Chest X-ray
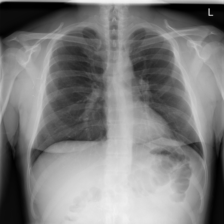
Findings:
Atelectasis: negative
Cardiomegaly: negative
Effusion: negative
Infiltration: negative
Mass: negative
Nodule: negative
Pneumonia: negative
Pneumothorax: negative
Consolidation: negative
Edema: negative
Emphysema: negative
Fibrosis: negative
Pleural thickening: negative
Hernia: negative